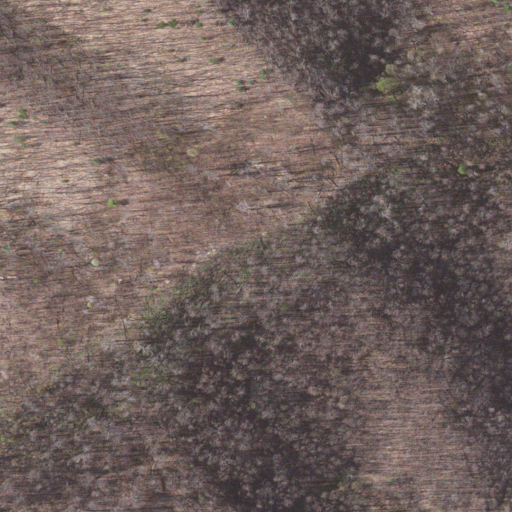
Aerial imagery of mountain in Virginia named Brushy Mountain containing deciduous forest, grassland, open development, and mixed forest